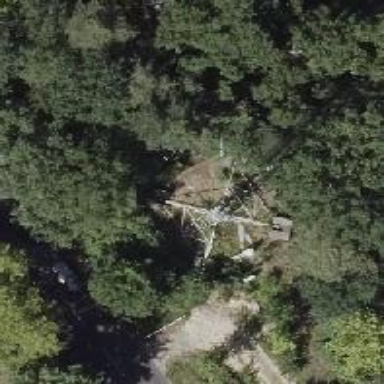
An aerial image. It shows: Mast tower used for communication.